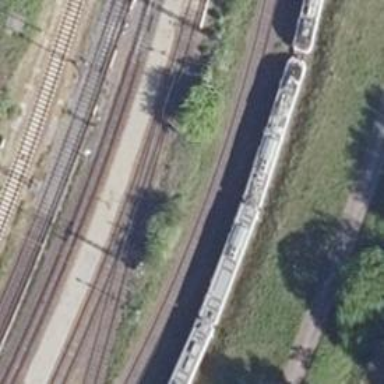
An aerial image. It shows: Railway switch.